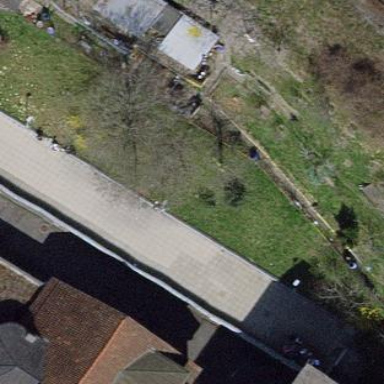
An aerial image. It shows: Group of garages.